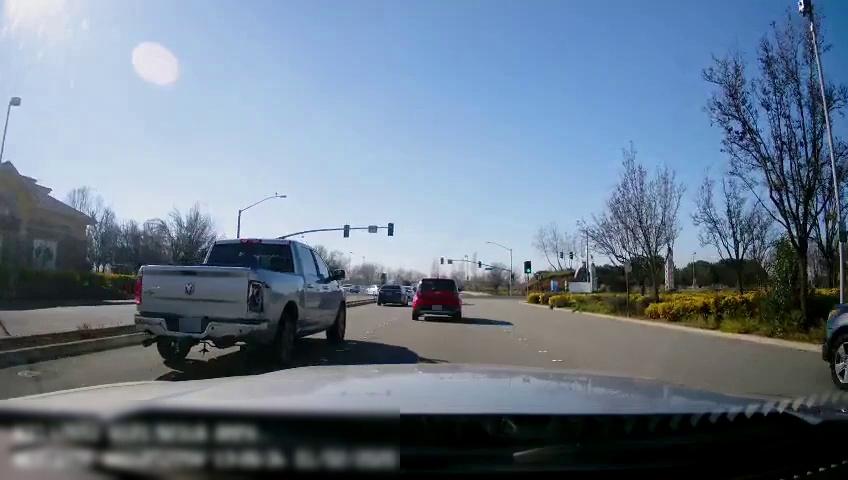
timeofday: Day
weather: Sunny
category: Drivable Space
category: Drivable Space
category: Vehicles | Car
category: Vehicles | Car
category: Vehicles | Car
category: Vehicles | Car
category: Vehicles | Car
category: Vehicles | Truck
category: Vehicles | SUV
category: Lanes | Current Lane
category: Lanes | Current Lane
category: Traffic | Lights
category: Traffic | Lights
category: Traffic | Lights